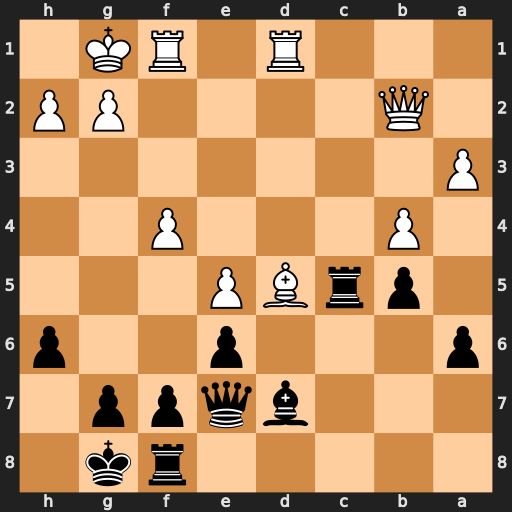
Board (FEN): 5rk1/3bqpp1/p3p2p/1prBP3/1P3P2/P7/1Q4PP/3R1RK1
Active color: b
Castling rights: -
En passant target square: -
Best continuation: Rxd5 Rxd5 exd5